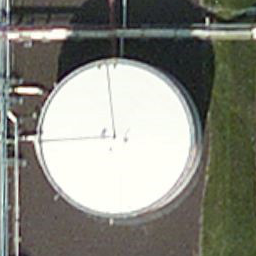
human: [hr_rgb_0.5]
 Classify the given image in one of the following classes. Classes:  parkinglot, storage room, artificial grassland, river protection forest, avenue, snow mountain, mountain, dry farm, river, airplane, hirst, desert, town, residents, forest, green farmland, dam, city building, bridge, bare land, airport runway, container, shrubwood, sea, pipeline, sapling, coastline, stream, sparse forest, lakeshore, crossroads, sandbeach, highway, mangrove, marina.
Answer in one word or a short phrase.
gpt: storage room